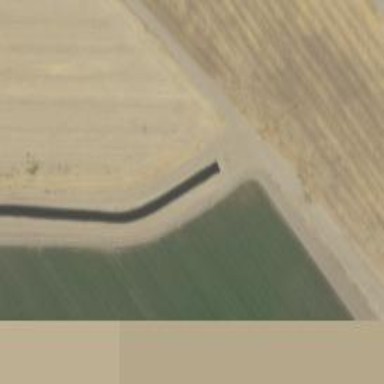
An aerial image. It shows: Culvert underpass for canal.